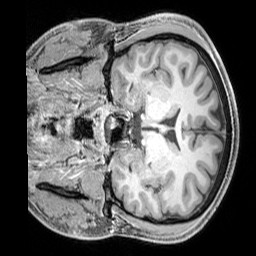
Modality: T1w
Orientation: coronal
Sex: male
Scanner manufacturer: siemens
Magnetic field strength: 3 T
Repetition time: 2.3 s
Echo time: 0.00226 s